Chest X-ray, AP view. Patient: 73 years old, sex M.
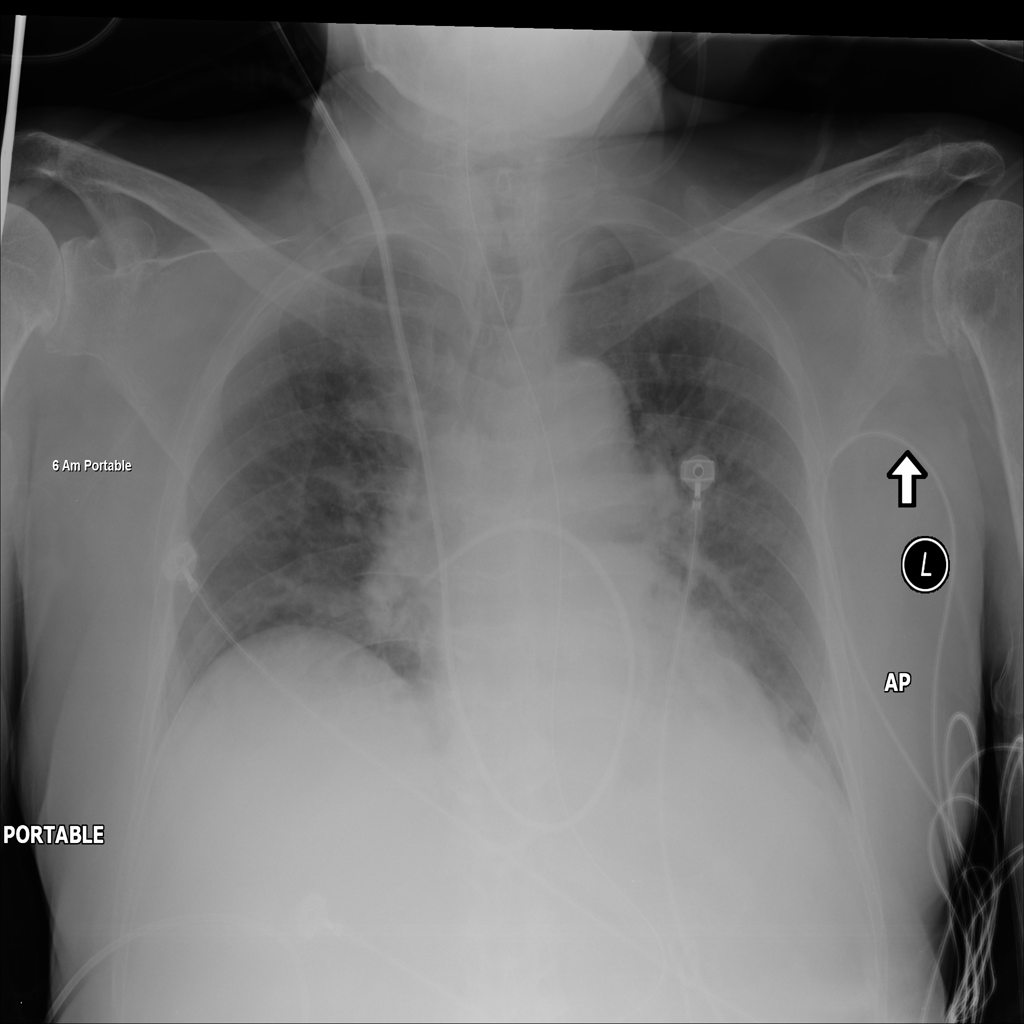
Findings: Atelectasis, Infiltration